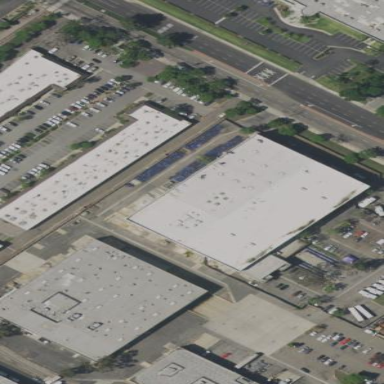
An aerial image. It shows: Commercial building.